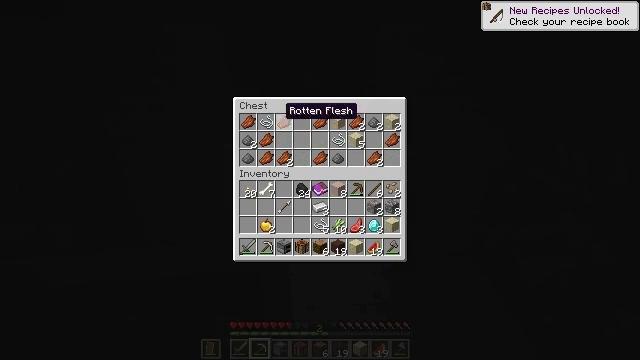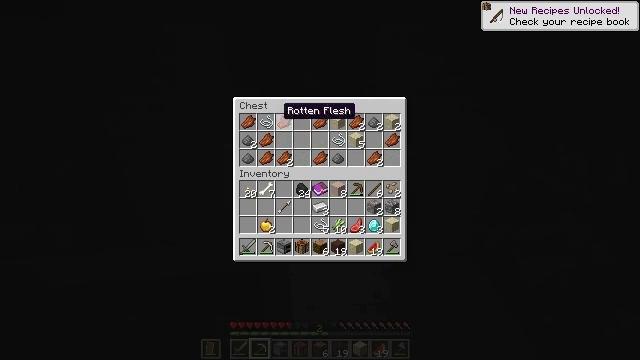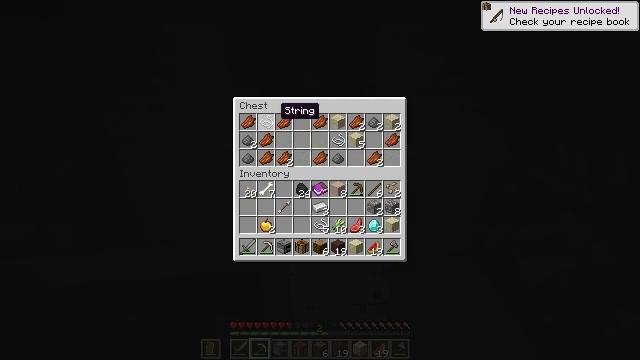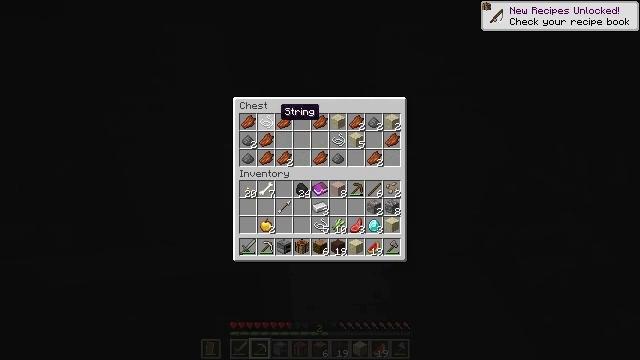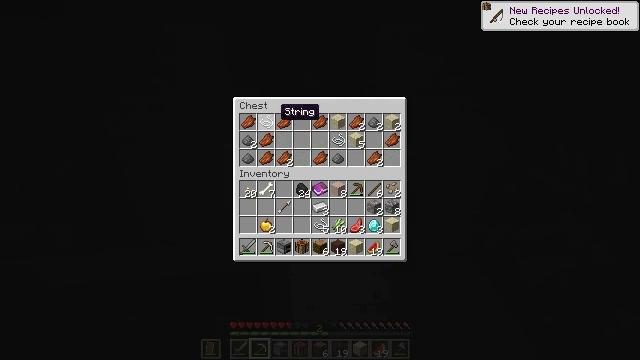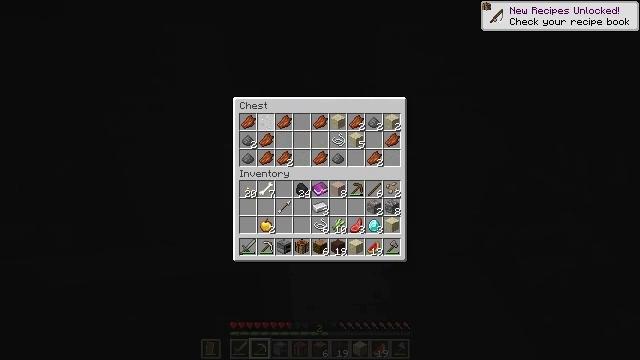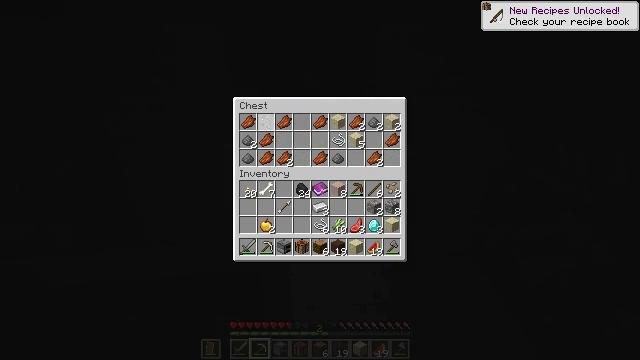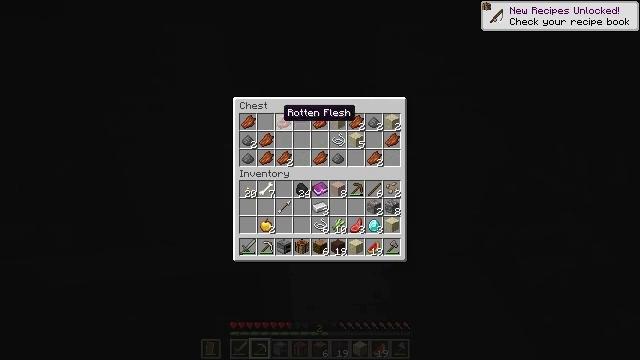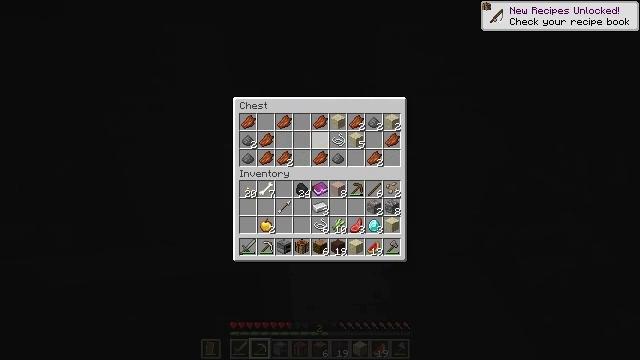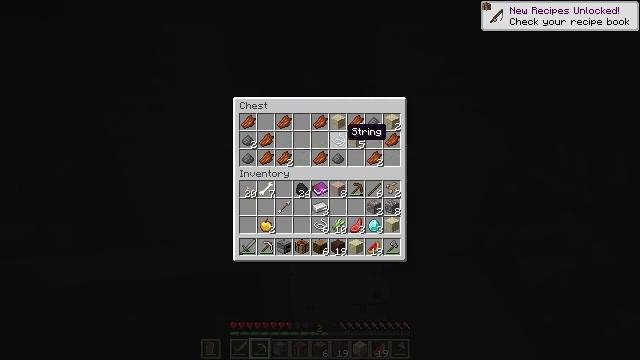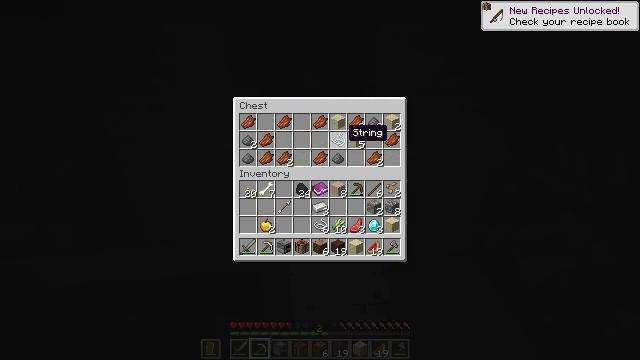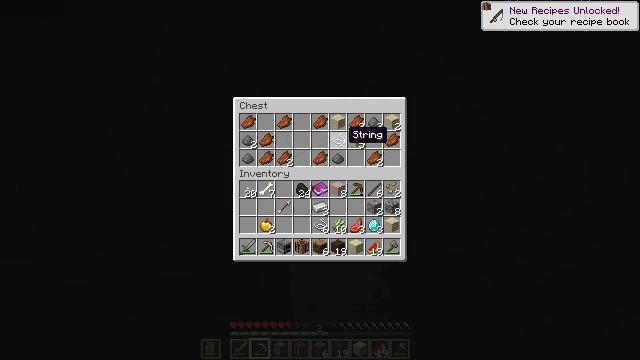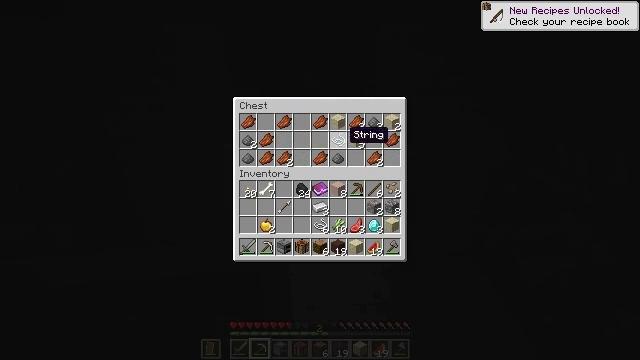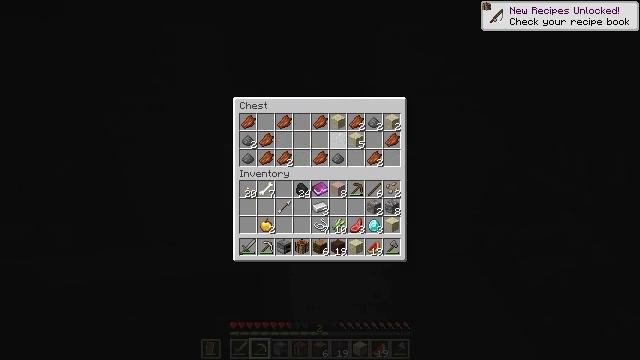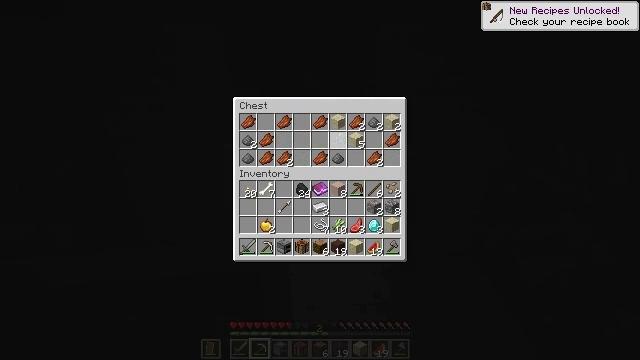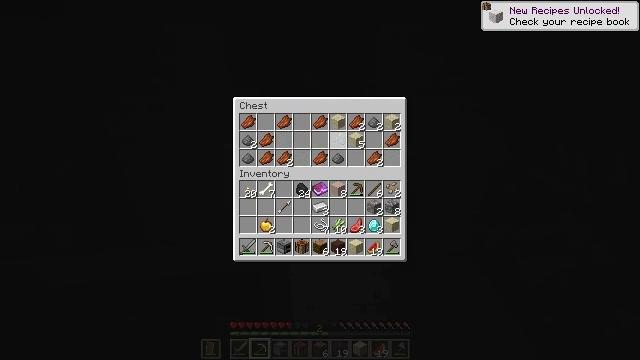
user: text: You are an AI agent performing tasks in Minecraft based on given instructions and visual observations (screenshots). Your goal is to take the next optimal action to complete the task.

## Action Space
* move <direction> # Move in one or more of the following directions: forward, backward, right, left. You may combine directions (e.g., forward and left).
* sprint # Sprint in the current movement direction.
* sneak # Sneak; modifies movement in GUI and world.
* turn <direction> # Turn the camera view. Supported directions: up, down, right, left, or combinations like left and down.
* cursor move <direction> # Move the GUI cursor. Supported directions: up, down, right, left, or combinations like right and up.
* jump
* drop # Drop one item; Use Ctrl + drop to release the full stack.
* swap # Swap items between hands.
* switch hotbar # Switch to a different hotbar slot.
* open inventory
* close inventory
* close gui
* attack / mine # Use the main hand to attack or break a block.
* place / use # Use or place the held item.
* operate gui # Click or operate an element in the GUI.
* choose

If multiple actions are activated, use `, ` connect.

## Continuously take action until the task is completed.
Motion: motion action
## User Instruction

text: Mine the cut sandstone.
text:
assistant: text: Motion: sneak
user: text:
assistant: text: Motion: sneak
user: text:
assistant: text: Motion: sneak
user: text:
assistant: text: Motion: sneak
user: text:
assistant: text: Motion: sneak, operate gui
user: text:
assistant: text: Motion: sneak, operate gui
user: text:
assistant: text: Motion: sneak, operate gui
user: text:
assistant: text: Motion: sneak, cursor move right and down
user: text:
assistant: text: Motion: sneak, cursor move right
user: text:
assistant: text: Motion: sneak
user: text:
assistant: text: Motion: sneak
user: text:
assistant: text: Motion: sneak
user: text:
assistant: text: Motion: sneak, operate gui
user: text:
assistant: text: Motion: sneak, operate gui
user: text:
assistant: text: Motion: sneak
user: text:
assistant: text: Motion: sneak
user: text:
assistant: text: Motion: sneak
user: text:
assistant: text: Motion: sneak, operate gui
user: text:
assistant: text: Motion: sneak, operate gui
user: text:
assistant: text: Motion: sneak, operate gui
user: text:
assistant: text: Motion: sneak, cursor move left
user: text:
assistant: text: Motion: sneak, cursor move left
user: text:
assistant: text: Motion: sneak, cursor move left
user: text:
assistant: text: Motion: sneak
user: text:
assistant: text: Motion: sneak, cursor move left
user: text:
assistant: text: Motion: sneak
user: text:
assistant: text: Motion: sneak
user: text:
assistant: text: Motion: sneak, operate gui
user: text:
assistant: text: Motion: sneak, operate gui
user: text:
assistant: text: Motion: sneak